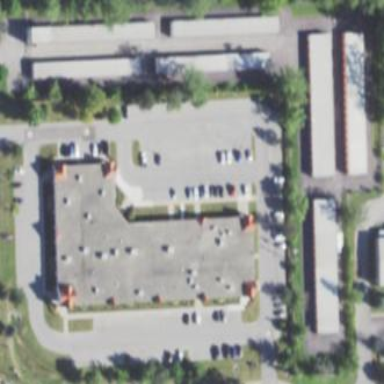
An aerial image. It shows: Storage rental building with the brand Public Storage. It is used for storage rental services.